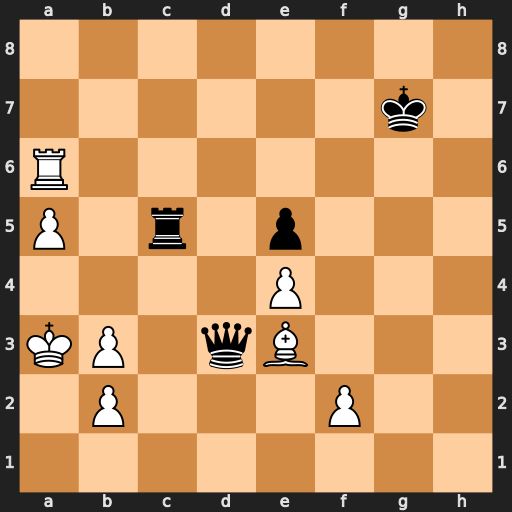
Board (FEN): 8/6k1/R7/P1r1p3/4P3/KP1qB3/1P3P2/8
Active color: w
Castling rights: -
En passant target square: -
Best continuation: Ra7+ Kf6 Bxc5